Field crop: maize
Growth stage: 1
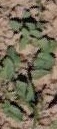
Species: convolvulus